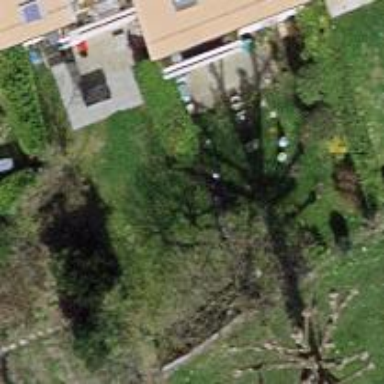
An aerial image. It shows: Garden enclosed by fence.